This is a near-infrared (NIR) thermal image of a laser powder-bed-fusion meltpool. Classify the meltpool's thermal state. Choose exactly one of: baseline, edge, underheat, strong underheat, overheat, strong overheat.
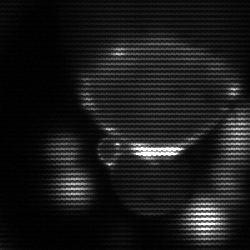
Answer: edge